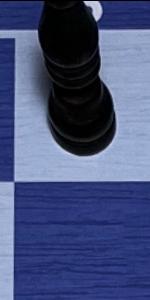
Label: Empty